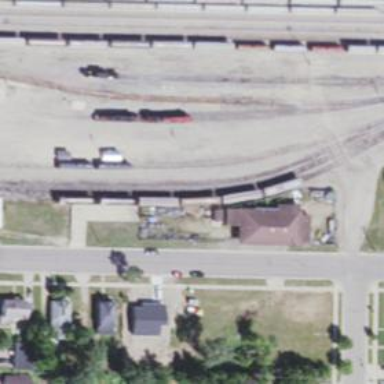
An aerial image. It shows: Railway spur service.